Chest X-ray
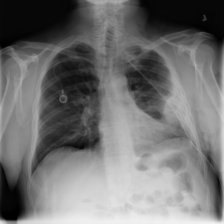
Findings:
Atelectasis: negative
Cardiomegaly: negative
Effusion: negative
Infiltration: negative
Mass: negative
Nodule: negative
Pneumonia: negative
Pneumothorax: positive
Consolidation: negative
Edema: negative
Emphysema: negative
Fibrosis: negative
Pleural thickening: negative
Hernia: negative